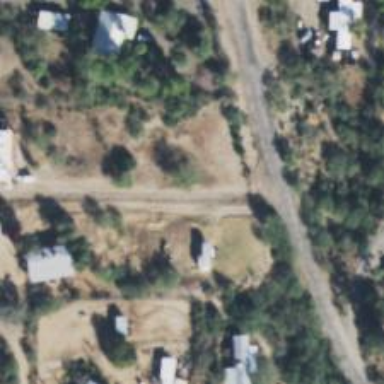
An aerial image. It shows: Driveway leading to service road.